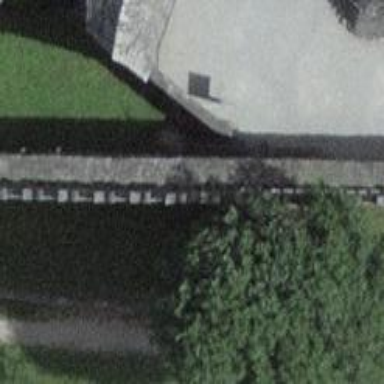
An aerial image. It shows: Entrance with barrier.